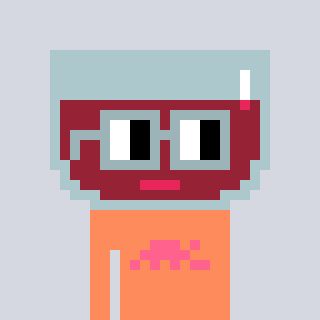
a pixel art character with square dark gray glasses, a wine-shaped head and a peachy-colored body on a cool background